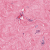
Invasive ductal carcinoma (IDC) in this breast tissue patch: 0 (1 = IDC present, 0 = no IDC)